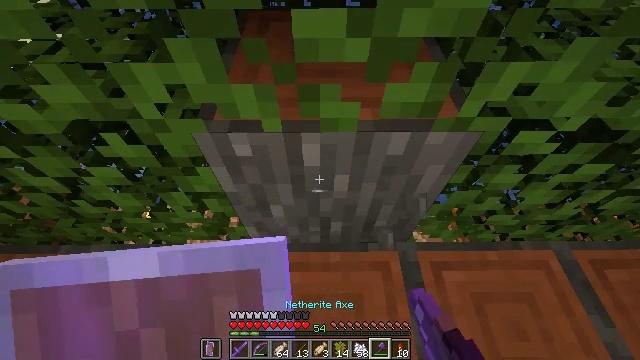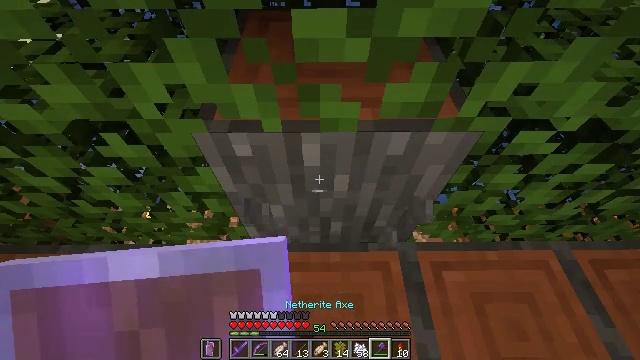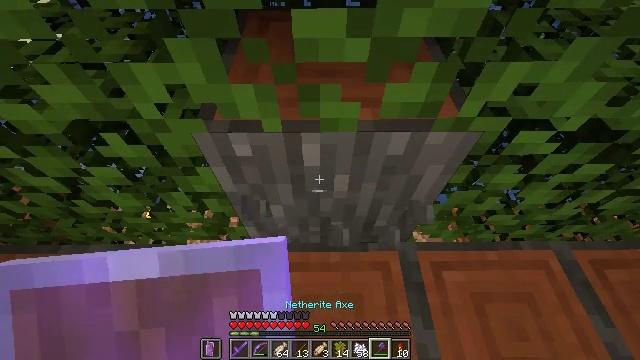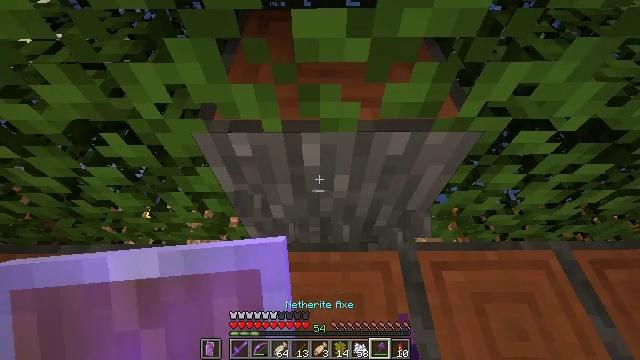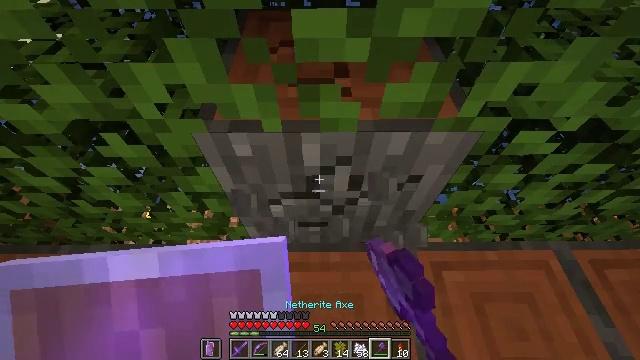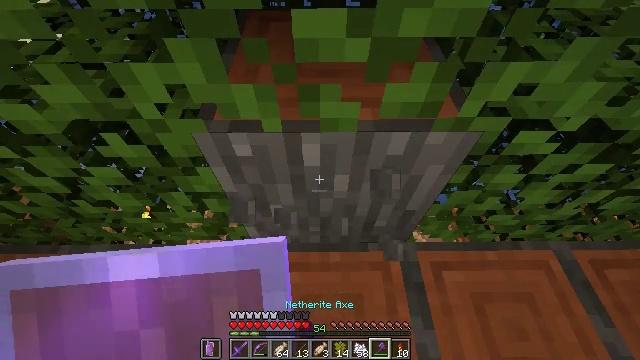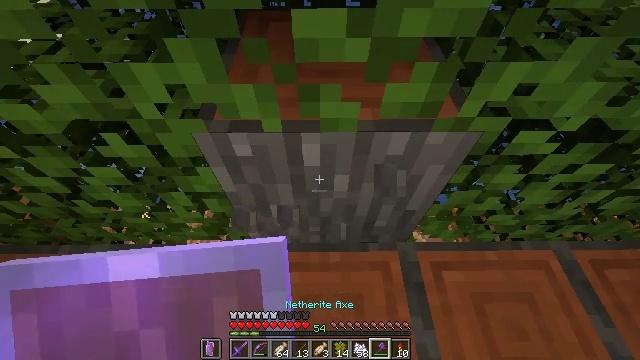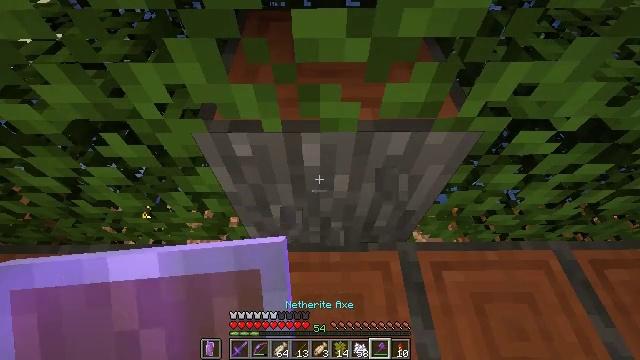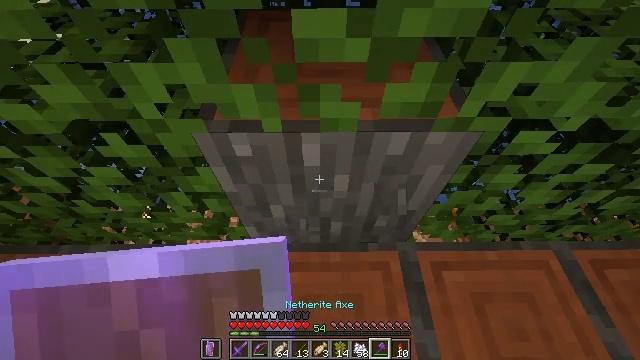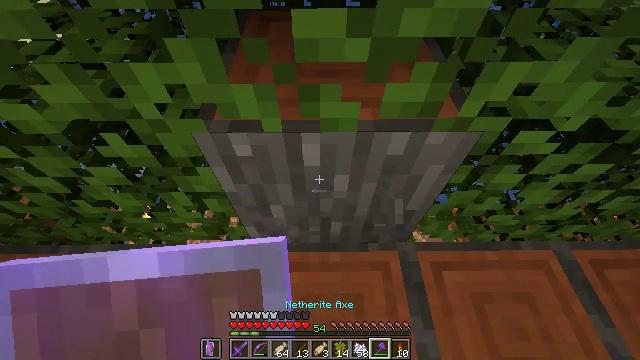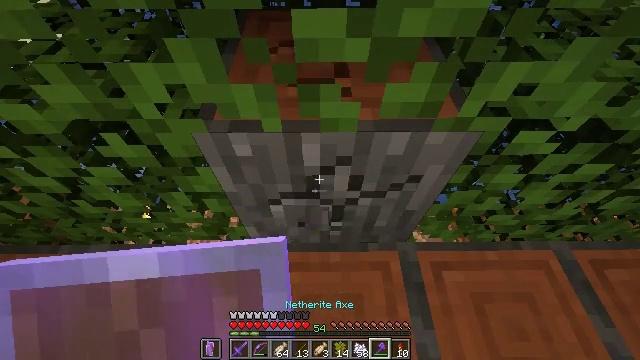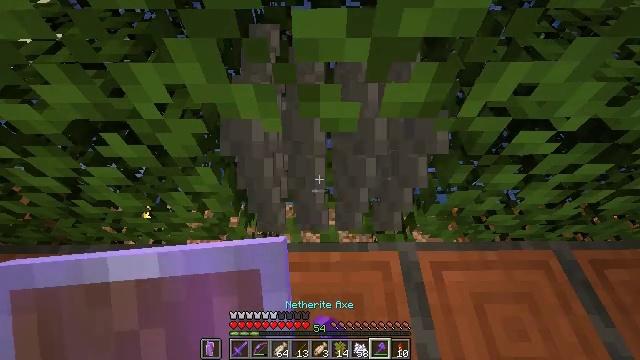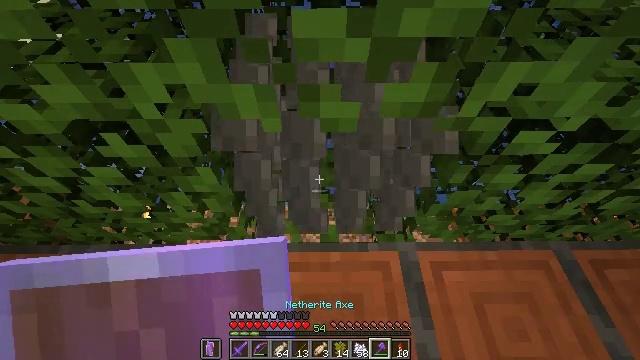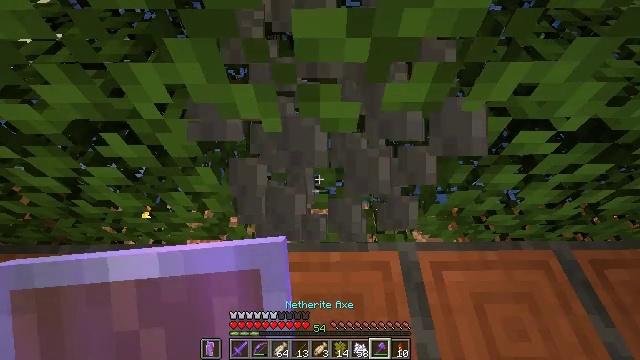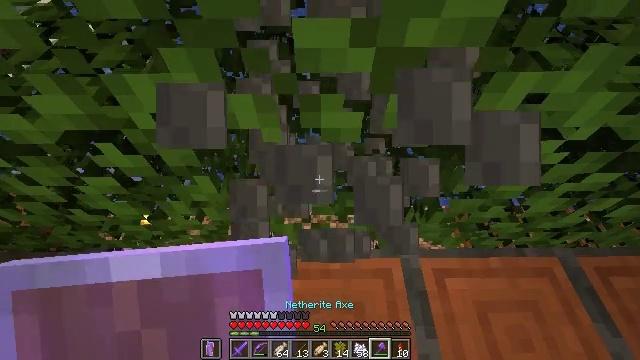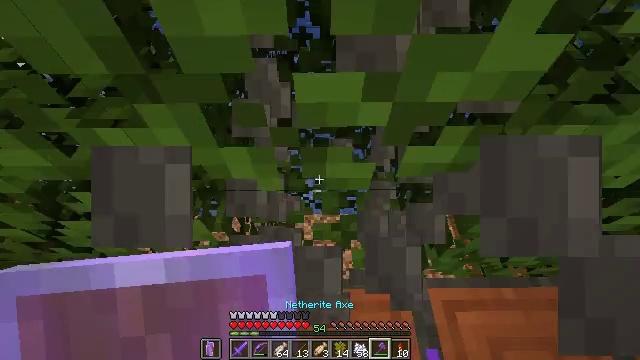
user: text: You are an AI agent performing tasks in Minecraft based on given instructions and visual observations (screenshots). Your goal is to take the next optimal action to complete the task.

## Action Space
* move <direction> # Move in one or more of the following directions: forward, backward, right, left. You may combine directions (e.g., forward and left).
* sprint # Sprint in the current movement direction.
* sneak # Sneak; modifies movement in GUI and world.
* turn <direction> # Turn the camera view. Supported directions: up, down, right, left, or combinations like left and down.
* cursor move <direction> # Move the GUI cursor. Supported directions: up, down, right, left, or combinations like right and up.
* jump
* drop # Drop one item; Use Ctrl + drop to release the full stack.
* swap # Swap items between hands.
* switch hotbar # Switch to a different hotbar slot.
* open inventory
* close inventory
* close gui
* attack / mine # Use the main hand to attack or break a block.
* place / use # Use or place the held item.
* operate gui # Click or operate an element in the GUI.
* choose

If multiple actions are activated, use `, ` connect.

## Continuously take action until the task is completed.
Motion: motion action
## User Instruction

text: Collect acacia logs by breaking the tree.
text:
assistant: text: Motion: attack / mine
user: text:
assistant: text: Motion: attack / mine
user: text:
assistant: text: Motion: attack / mine
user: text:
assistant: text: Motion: attack / mine
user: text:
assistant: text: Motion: no_op
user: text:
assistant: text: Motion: no_op
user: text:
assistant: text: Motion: no_op
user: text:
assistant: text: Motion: no_op
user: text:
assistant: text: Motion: no_op
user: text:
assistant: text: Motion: attack / mine
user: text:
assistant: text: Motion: attack / mine
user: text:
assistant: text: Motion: attack / mine
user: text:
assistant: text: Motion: attack / mine
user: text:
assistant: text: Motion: move forward
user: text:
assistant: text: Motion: move forward
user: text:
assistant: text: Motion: no_op